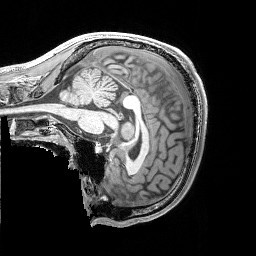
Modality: T1w
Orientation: sagittal
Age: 20
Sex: male
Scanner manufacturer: siemens
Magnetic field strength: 3 T
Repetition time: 2.53 s
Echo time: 0.00326 s